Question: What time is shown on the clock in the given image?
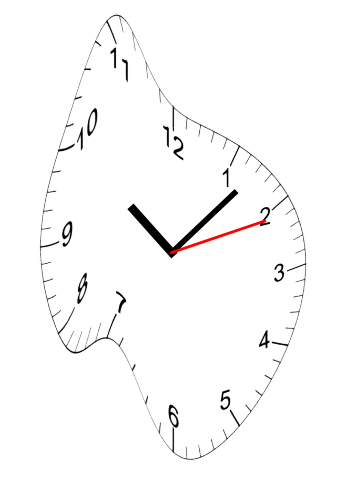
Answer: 10:07:11